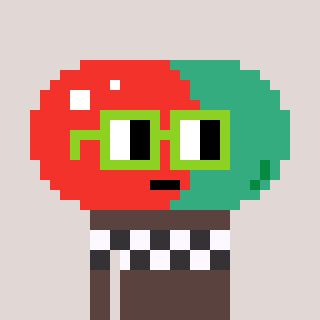
a pixel art character with square light green glasses, a pill-shaped head and a darkbrown-colored body on a warm background